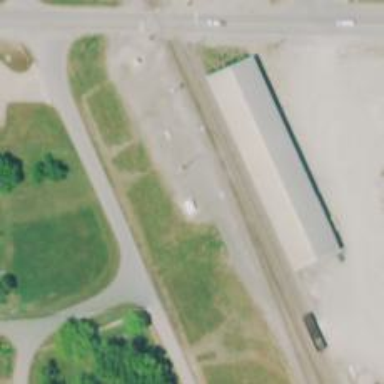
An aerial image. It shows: Railway spur junction.